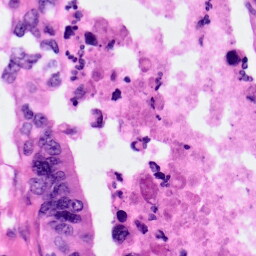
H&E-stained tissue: Pancreatic